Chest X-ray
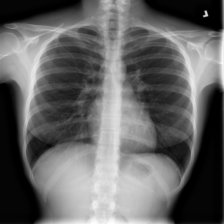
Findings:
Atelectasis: negative
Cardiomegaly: negative
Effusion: negative
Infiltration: negative
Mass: positive
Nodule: negative
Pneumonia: negative
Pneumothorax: negative
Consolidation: negative
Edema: negative
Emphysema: negative
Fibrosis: negative
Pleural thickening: negative
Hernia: negative